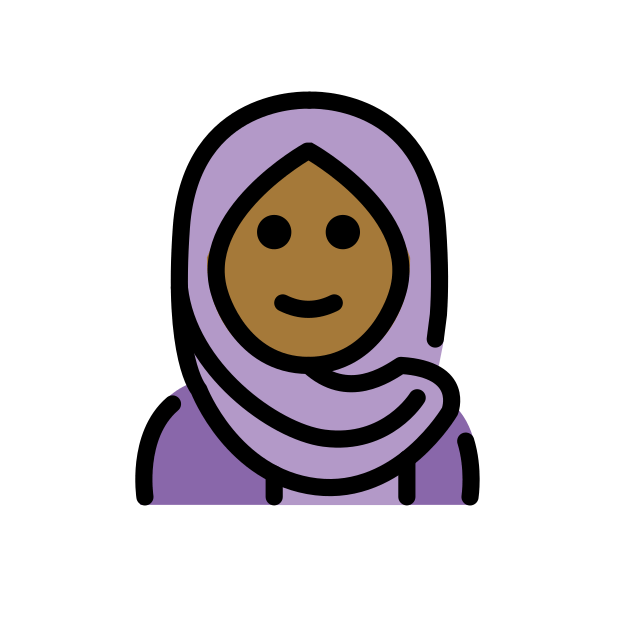
woman with headscarf: medium-dark skin tone